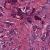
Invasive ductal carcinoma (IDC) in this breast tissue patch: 1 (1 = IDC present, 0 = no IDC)